Question: I have this html page
'''
<html>
<head>
<title>jQuery add / remove textbox example</title>
<script type="text/javascript" src="jquery-1.10.2.min.js"></script>
<style type="text/css">
div{
padding:8px;
}
</style>
</head>
<body>
<h1>jQuery add / remove textbox example</h1>
<script type="text/javascript" src="tinymce inymce.min.js"></script>
<script type="text/javascript">
tinymce.init({
selector: "textarea",
force_p_newlines : false,
plugins: [
"advlist autolink autosave image link lists charmap print preview hr anchor pagebreak spellchecker",
"searchreplace wordcount visualblocks visualchars code fullscreen insertdatetime media nonbreaking",
"table contextmenu directionality emoticons template textcolor paste fullpage textcolor"
],
toolbar1: "newdocument fullpage | bold italic underline strikethrough | alignleft aligncenter alignright alignjustify | styleselect formatselect fontselect fontsizeselect | cut copy paste | searchreplace | bullist numlist | outdent indent blockquote | undo redo | link unlink anchor image media | inserttime preview ",
toolbar2: "forecolor backcolor | table | hr removeformat | subscript superscript | charmap emoticons | print fullscreen | ltr rtl | spellchecker | visualchars visualblocks nonbreaking template pagebreak restoredraft ",
image_advtab: true,
menubar: false,
toolbar_items_size: 'small',
style_formats: [
{title: 'Bold text', inline: 'b'},
{title: 'Red text', inline: 'span', styles: {color: '#ff0000'}},
{title: 'Red header', block: 'h1', styles: {color: '#ff0000'}},
{title: 'Example 1', inline: 'span', classes: 'example1'},
{title: 'Example 2', inline: 'span', classes: 'example2'},
{title: 'Table styles'},
{title: 'Table row 1', selector: 'tr', classes: 'tablerow1'}
],
templates: [
{title: 'Test template 1', content: 'Test 1'},
{title: 'Test template 2', content: 'Test 2'}
]
});
</script>
<script type="text/javascript">
$(document).ready(function(){
var counter = 2;
$("#addButton").click(function () {
if(counter>4){
alert("Only 4 textboxes allow");
return false;
}
var newTextBoxDiv = $(document.createElement('div'))
.attr("id", 'TextBoxDiv' + counter);
newTextBoxDiv.after().html('<label>Textbox #'+ counter + ' : </label>' +
'<textarea name="textbox' + counter +
'" id="textbox' + counter + '" value="" />');
newTextBoxDiv.appendTo("#TextBoxesGroup");
counter++;
});
$("#removeButton").click(function () {
if(counter==1){
alert("No more textbox to remove");
return false;
}
counter--;
$("#TextBoxDiv" + counter).remove();
});
$("#getButtonValue").click(function () {
var msg = '';
for(i=1; i<counter; i++){
msg += "
Textbox #" + i + " : " + $('#textbox' + i).val();
}
alert(msg);
});
});
</script>
</head><body>
<div id='TextBoxesGroup'>
<div id="TextBoxDiv1">
<label>Textbox #1 : </label><textarea id='textbox1' ></textarea>
</div>
</div>
<input type='button' value='Add Button' id='addButton'/>
<input type='button' value='Remove Button' id='removeButton'/>
<input type='button' value='Get TextBox Value' id='getButtonValue'/>
</body>
</html>
'''
and this is the output.

As you can see,I get the tinymce editor only the first time,i.e when i reload the page,but when I say add new,I just get a plain text editor.
I need to add the tinymce script in the jquery but where and how should i add it?
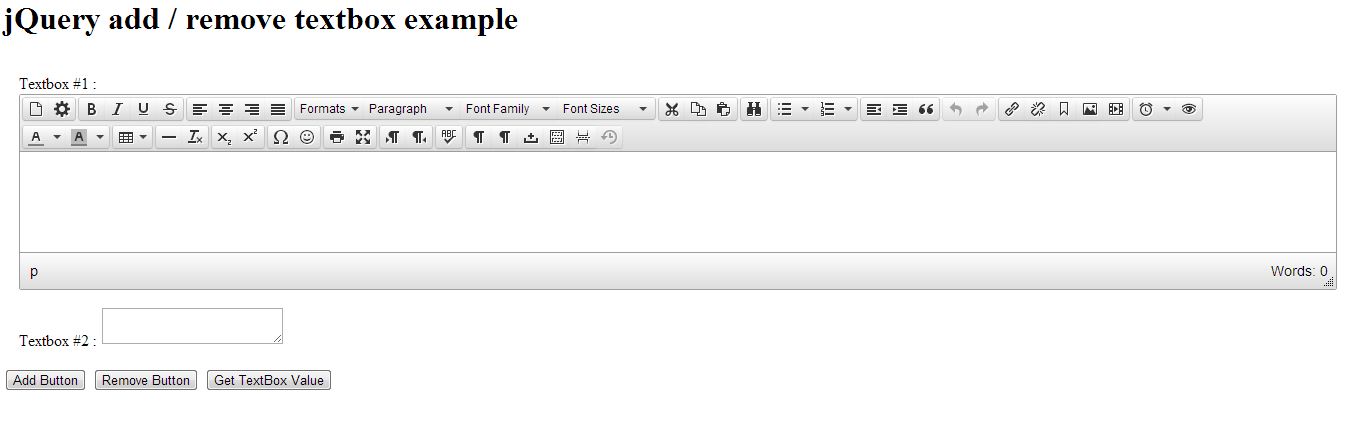
Answer: <URL>
I have try this, you can check on my link above